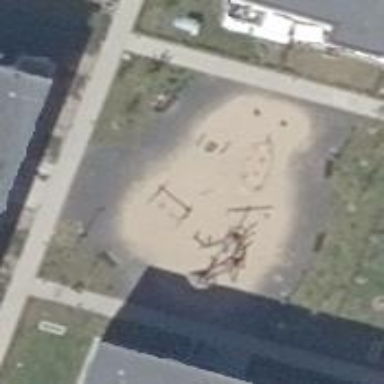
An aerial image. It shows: Playground with basket swing.